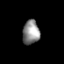
Tissue: prostate
Cell type: Epithelial cells
Senescence score: 0.3225
Nuclear area (px): 399
Mean DAPI intensity: 141.263